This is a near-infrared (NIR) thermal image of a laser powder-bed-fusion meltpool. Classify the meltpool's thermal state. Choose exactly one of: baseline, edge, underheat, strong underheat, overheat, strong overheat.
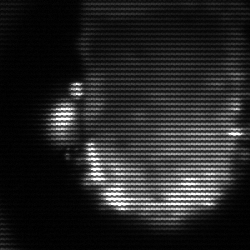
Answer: baseline